Aerial crown-view tile of a tropical tree (Barro Colorado Island, Panama), acquired 20250124:
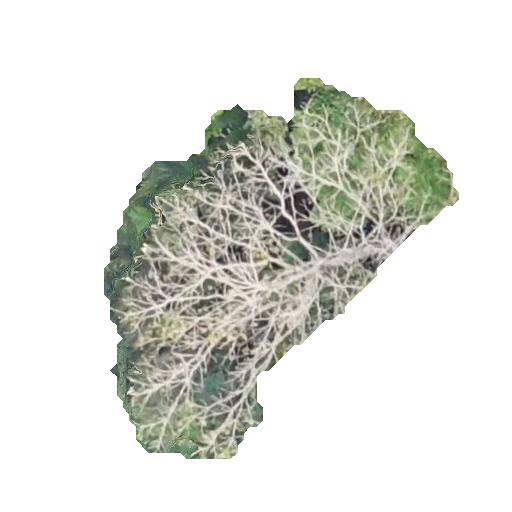
Species: Sterculia apetala
GBIF accepted scientific name: Sterculia apetala
Crown area: 114.035 m²